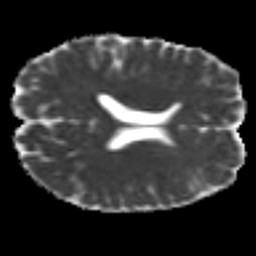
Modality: MD
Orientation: axial
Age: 27
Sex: male
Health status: ill
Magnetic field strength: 3 T
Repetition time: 9 s
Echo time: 0.093 s